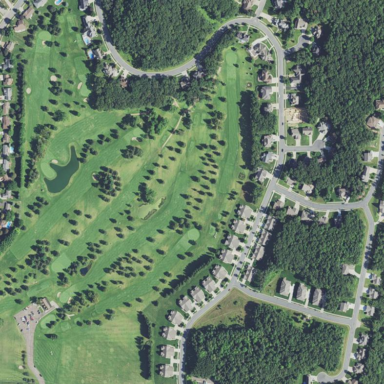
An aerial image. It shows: Golf course surrounded by greenery.